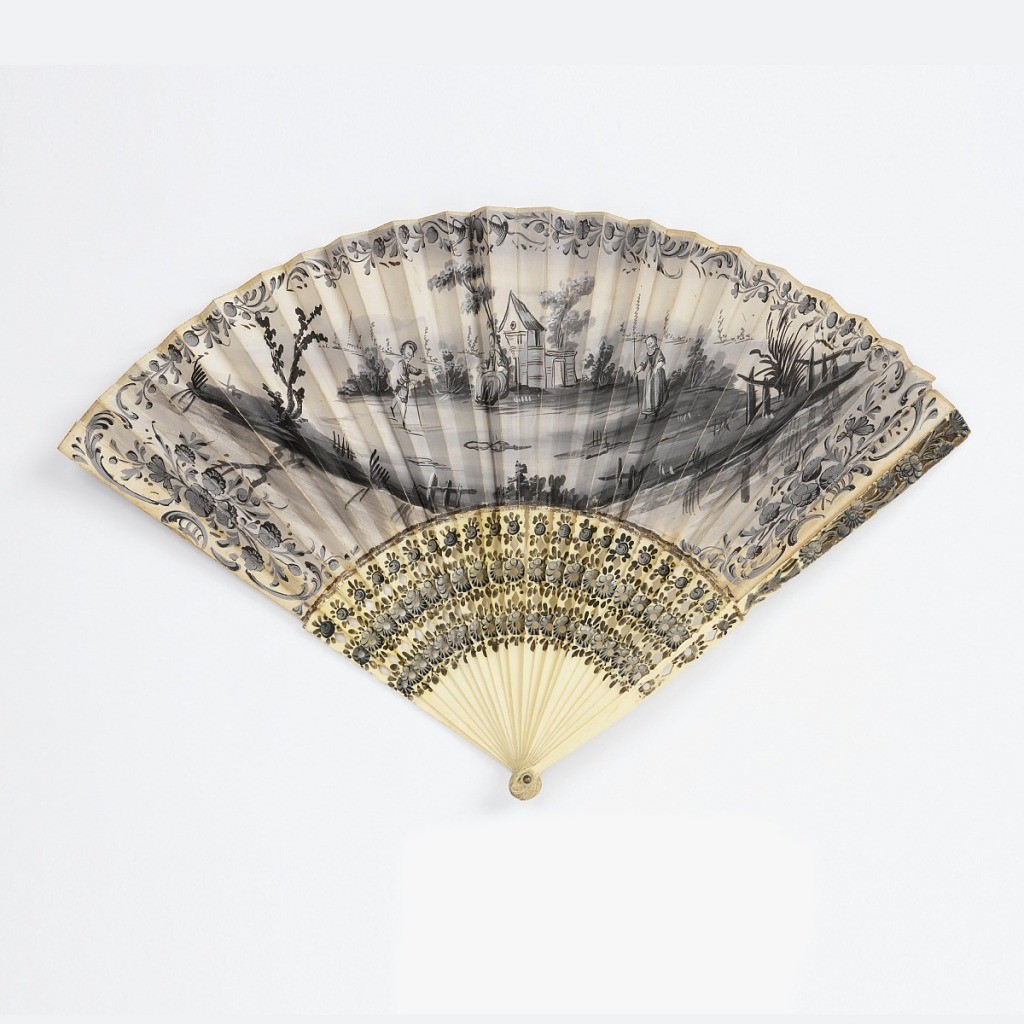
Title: Pleated fan
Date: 1840–1849
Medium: Painted paper leaf, carved, pierced and painted ivory sticks
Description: Pleated fan. The paper leaf is painted in black and white gouache. On the obverse, a pastoral scene of two women and a boy in front of a house in a rural landscape, with floral borders. On the reverse, a small sketchy landscape with a house, in black. Ivory sticks carved and painted with flowers in black, gray and white.